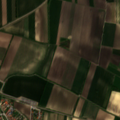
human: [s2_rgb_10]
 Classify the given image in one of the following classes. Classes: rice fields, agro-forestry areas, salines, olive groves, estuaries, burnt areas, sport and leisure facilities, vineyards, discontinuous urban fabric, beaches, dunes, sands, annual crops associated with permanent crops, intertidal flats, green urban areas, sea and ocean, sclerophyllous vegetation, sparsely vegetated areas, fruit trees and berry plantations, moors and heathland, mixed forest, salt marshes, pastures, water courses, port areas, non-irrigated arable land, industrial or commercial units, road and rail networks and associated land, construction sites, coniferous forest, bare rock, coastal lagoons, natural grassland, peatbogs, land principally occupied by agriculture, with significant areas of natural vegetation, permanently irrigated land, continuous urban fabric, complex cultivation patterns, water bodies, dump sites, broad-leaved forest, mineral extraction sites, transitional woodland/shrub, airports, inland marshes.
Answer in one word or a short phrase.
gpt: discontinuous urban fabric, non-irrigated arable land, vineyards